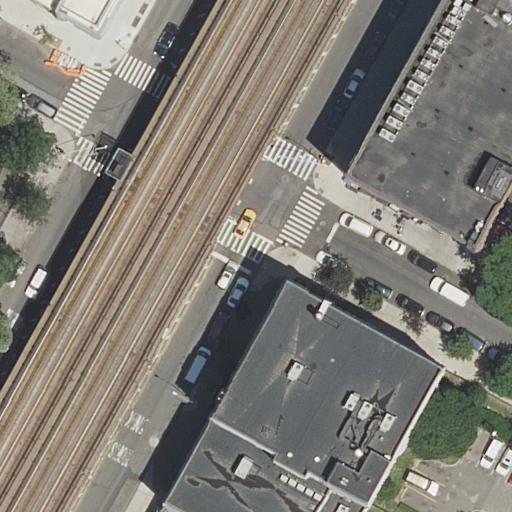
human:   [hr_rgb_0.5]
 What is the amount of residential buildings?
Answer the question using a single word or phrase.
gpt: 3

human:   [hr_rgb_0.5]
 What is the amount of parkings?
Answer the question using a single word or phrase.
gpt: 1

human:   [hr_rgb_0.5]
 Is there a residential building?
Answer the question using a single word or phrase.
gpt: yes

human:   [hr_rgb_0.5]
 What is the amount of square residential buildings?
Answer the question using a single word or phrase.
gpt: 0

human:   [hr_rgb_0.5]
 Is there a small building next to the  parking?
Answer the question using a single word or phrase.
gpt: yes

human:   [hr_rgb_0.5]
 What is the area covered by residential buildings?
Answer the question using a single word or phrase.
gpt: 4808m2

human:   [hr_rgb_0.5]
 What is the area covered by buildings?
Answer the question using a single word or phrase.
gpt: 4808m2

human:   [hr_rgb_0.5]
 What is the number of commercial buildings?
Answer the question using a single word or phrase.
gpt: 0

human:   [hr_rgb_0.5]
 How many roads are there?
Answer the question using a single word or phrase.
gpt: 5

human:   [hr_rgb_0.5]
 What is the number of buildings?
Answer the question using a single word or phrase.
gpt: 3

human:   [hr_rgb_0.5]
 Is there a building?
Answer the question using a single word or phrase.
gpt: yes

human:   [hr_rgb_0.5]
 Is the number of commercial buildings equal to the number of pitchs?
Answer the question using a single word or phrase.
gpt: no

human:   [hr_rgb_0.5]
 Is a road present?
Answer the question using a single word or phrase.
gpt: yes

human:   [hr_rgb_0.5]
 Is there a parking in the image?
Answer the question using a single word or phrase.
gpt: yes

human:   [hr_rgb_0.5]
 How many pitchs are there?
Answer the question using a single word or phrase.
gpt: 1

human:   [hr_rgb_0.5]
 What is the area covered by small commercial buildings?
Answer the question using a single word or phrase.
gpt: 0m2

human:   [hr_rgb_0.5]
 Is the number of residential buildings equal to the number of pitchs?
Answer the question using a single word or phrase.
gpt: no

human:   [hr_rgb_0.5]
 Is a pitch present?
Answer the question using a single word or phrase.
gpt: yes

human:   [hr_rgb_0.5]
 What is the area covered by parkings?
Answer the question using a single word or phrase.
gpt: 475m2

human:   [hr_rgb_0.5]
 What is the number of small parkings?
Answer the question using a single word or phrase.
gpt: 0

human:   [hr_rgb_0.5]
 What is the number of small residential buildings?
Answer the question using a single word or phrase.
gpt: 1

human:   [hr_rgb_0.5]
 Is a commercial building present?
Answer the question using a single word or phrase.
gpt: no

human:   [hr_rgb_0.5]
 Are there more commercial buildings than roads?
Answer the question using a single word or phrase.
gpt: no

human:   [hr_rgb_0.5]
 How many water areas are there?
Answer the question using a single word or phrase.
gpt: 0

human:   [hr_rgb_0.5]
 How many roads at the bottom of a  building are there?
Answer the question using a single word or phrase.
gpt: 5

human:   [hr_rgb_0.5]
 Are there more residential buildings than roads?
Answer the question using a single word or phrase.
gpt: no

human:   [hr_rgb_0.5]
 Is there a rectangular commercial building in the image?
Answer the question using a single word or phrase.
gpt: no

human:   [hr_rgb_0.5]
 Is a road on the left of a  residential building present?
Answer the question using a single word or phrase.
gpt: yes

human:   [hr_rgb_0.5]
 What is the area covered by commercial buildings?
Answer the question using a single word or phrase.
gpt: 0m2

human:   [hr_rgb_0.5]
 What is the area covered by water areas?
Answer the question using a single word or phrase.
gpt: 0m2

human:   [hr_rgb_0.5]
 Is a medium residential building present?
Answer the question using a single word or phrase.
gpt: no

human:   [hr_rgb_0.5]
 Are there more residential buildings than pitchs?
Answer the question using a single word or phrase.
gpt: yes

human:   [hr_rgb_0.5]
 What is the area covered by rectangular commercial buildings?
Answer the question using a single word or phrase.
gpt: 0m2

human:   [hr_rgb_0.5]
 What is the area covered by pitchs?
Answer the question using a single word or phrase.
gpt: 3m2

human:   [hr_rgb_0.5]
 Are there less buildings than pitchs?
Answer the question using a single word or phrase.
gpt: no

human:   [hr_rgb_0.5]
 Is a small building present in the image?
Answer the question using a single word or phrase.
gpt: yes

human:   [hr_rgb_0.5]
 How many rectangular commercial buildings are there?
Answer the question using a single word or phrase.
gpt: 0

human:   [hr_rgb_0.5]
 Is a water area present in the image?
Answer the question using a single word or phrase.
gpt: no

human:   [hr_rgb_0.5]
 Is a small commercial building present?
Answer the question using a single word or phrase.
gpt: no

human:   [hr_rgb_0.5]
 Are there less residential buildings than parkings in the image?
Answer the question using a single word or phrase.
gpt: no

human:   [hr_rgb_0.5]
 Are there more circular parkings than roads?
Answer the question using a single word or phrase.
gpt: no

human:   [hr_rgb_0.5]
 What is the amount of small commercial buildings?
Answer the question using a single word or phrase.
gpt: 0

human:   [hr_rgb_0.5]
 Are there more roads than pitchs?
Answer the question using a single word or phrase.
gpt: yes

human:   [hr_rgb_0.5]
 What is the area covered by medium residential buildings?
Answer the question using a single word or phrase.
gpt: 0m2

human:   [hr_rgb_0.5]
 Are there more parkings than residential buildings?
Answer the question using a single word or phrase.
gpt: no

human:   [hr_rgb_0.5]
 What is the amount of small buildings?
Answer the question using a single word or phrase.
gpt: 1

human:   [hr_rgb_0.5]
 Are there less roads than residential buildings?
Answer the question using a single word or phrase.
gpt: no

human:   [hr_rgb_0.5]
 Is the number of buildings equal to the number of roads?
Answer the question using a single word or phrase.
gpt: no

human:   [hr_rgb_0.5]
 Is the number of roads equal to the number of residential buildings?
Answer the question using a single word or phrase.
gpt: no

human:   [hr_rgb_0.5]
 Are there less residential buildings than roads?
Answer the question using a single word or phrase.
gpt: yes

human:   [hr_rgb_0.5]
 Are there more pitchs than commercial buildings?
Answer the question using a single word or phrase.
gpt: yes

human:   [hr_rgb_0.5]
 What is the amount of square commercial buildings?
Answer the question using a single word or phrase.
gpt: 0

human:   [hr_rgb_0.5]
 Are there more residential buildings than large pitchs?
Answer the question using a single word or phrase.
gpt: yes

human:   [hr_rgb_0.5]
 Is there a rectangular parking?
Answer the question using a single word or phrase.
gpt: yes

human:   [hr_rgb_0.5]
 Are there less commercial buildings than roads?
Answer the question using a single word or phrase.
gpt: yes

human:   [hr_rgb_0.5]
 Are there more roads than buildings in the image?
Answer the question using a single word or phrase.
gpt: yes

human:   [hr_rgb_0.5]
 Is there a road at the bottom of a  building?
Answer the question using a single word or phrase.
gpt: yes

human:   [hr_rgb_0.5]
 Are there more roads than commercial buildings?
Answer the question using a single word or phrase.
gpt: yes

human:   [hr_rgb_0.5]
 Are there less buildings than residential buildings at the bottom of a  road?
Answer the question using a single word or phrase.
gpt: no

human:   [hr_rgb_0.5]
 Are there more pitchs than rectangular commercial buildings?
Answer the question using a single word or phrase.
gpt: yes

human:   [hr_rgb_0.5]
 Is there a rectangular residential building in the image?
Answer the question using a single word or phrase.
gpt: yes

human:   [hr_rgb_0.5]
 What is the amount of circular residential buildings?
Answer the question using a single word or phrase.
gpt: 0

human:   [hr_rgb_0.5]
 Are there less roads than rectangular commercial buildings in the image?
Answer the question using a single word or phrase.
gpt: no

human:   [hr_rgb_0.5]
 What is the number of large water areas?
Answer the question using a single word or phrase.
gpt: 0